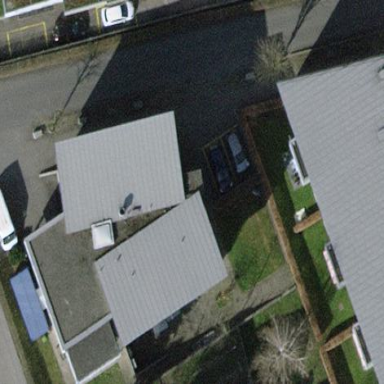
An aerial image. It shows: Residential building.